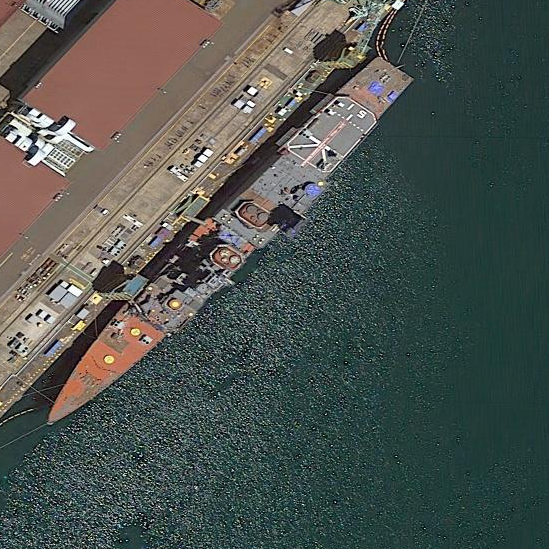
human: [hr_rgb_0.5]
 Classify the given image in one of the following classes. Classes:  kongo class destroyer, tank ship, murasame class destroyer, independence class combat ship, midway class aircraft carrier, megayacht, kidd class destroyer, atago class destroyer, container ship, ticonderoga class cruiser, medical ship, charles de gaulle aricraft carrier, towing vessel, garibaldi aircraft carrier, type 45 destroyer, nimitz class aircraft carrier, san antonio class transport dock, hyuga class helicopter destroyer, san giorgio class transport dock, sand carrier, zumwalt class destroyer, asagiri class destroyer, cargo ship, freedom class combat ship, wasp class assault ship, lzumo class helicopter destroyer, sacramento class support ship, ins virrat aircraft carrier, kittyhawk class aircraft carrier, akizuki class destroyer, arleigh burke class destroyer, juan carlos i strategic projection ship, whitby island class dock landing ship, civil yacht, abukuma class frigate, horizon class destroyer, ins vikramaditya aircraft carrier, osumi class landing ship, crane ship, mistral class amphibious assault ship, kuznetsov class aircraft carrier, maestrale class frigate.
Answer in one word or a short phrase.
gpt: Asagiri class destroyer